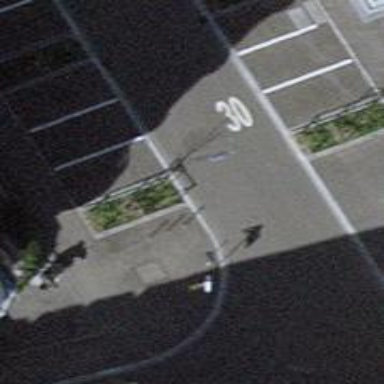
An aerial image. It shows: Bicycle parking area with stands.